Aerial crown-view tile of a tropical tree (Barro Colorado Island, Panama), acquired 20250616:
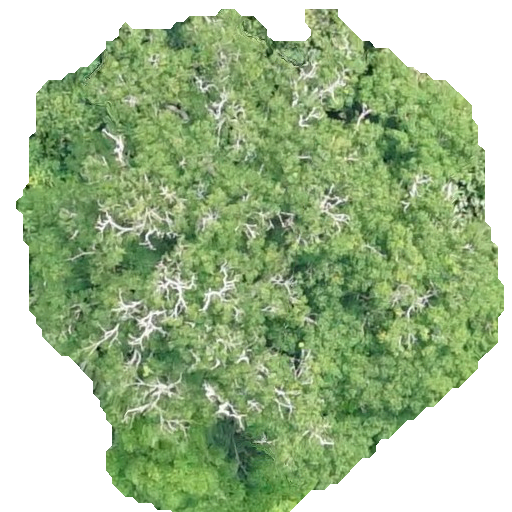
Species: Handroanthus guayacan
GBIF accepted scientific name: Handroanthus guayacan
Crown area: 271.099 m²